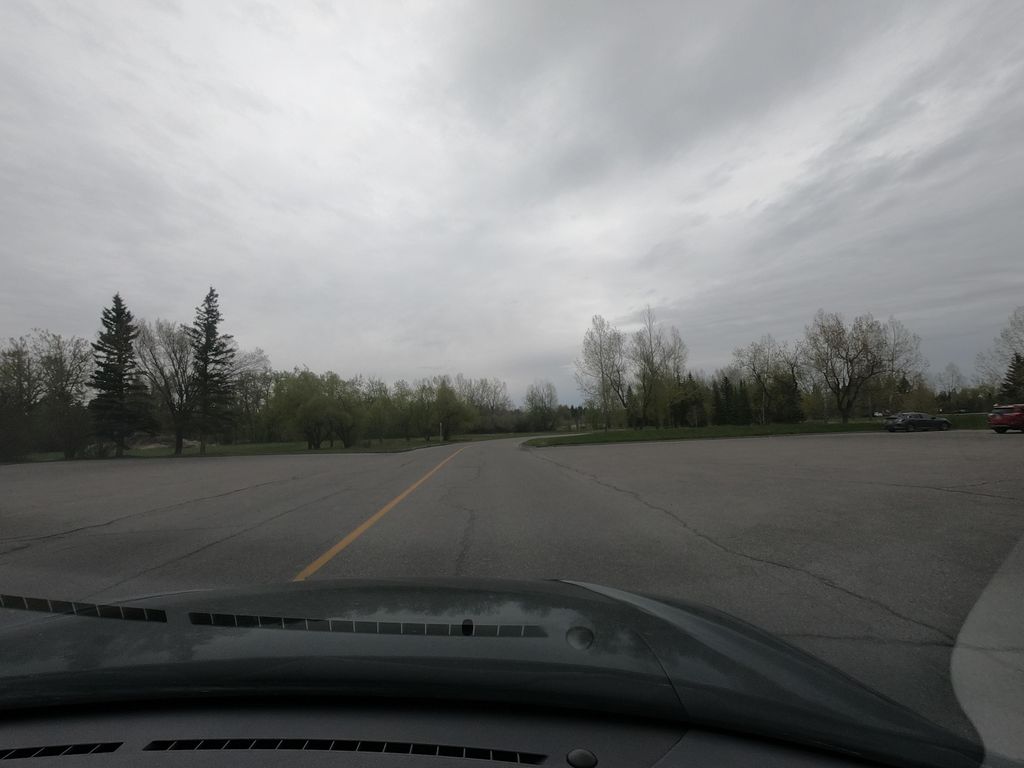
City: calgary